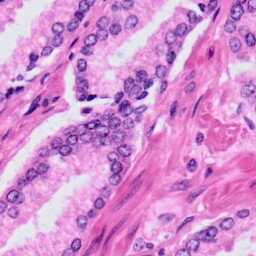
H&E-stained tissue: Prostate